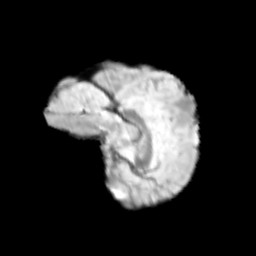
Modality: T2w
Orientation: sagittal
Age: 10
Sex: male
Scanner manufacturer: siemens
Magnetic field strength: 3 T
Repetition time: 3.8 s
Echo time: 0.07 s